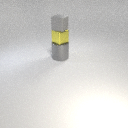
large gray metal cylinder below small yellow metal cube